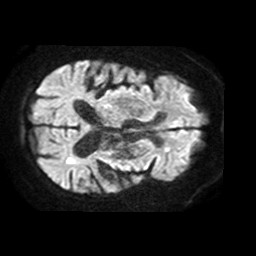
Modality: TRACE
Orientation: axial
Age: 62
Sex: female
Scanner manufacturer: philips
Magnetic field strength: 1.5 T
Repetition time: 3.689 s
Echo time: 0.09411 s